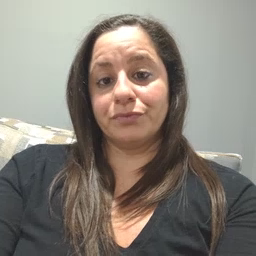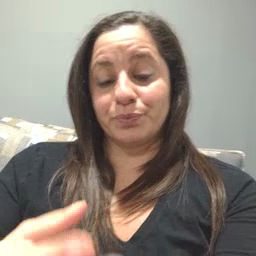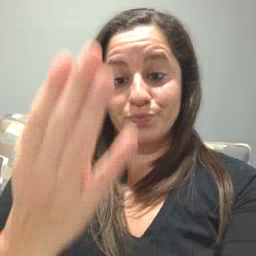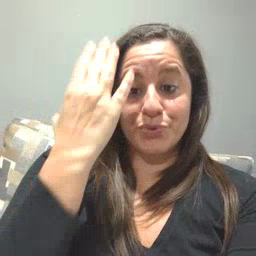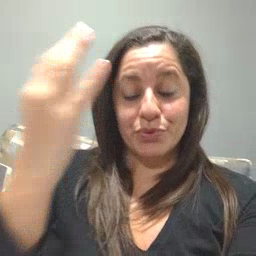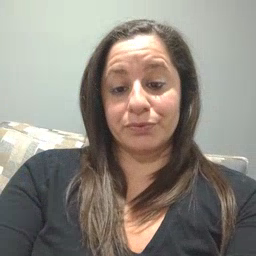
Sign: morning